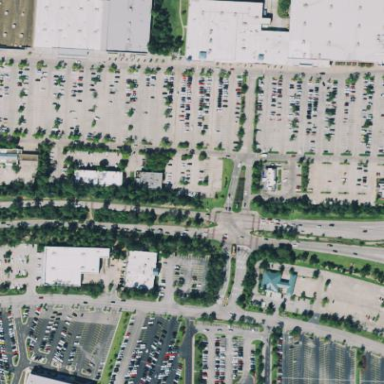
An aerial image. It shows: Retail area.